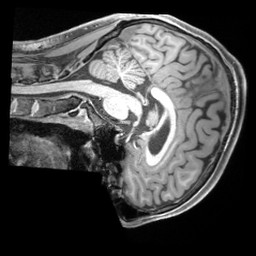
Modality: T1w
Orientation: sagittal
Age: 23
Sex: male
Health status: ill
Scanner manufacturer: siemens
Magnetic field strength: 3 T
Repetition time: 2.2 s
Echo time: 0.00218 s